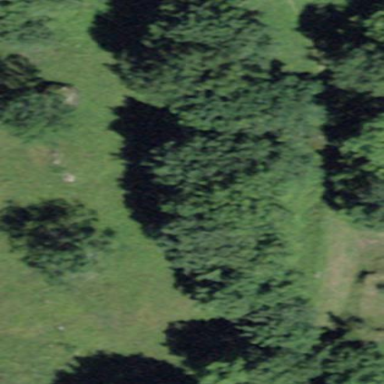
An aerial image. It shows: Forest area.